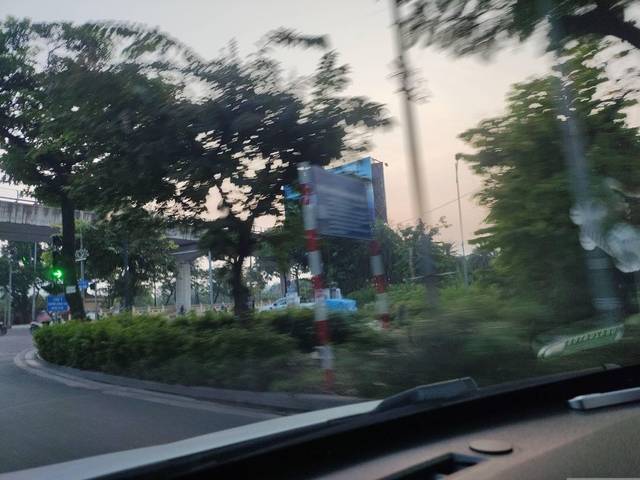
Region: Vietnam
Coordinates: 21.039, 105.768